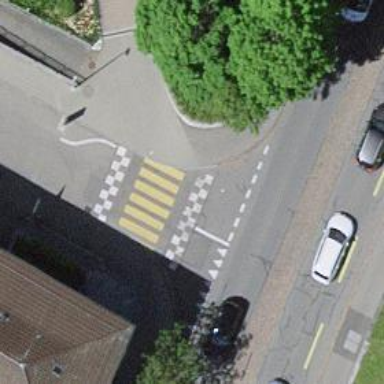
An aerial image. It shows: Uncontrolled crossing with table for traffic calming.